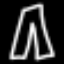
Label: pants